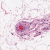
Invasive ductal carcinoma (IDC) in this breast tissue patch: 0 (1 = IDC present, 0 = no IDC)